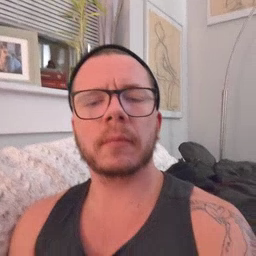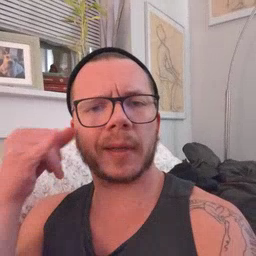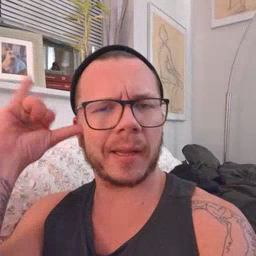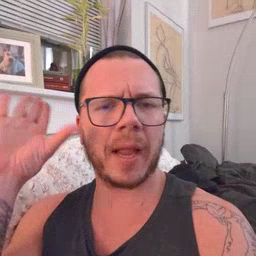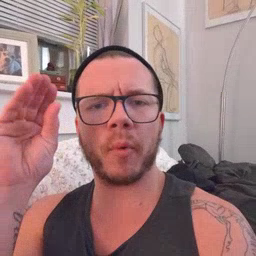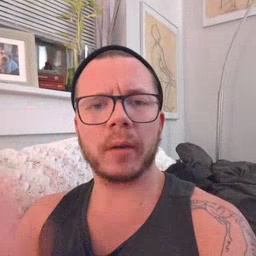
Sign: cowboy